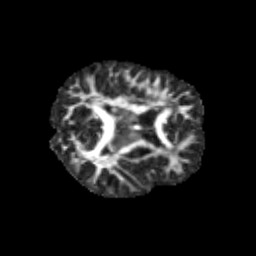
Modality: FA
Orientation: axial
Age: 11
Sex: male
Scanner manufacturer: siemens
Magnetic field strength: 3 T
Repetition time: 3.8 s
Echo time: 0.07 s